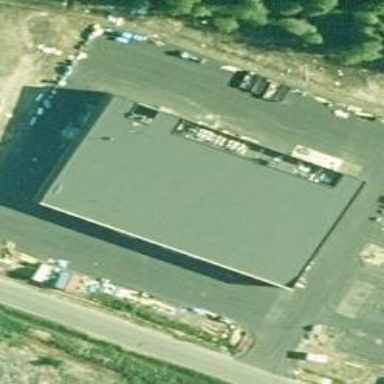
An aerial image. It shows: Industrial building with works in progress.